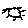
Label: sun